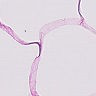
Metastatic tissue present: no